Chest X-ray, PA view. Patient: 66 years old, sex M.
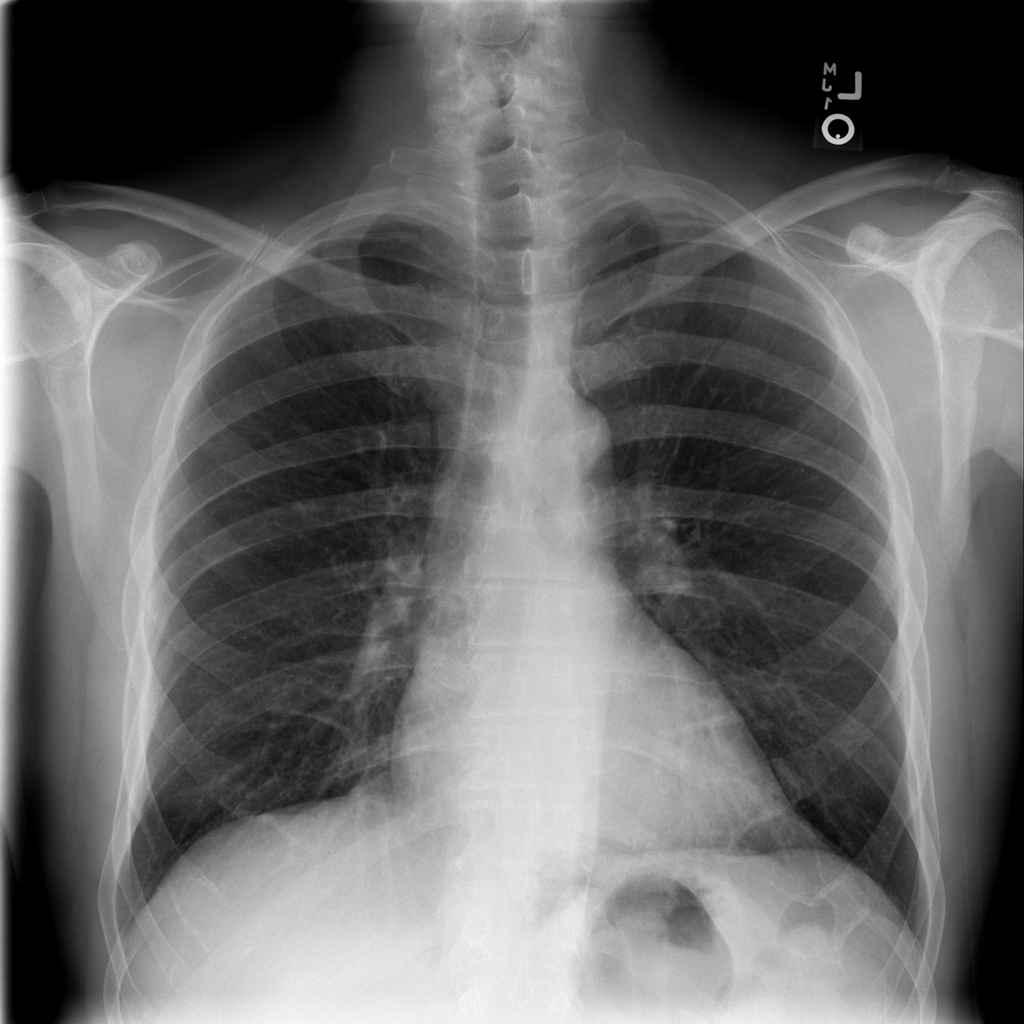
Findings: No Finding